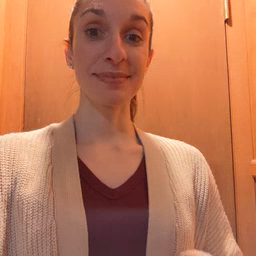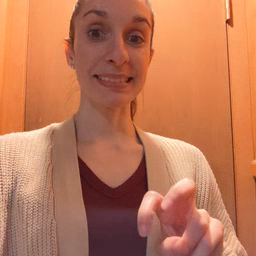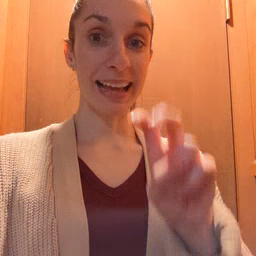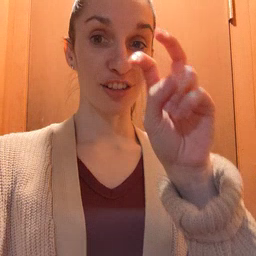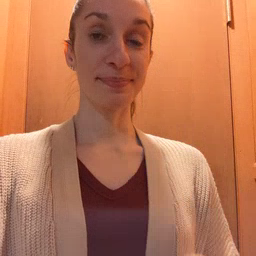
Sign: stairs